Question: I'm looking for something that I like to use for my project.
Like excel you can do a formula in a textbox.
I was wondering if this is also possible with javascript and regex?
Something like this should display the answer after pressing [ENTER]

This should display 25 after pressing enter.
Does anyone have a simple solution for this?
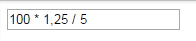
Answer: You can use <URL> like
'''
$('input').keyup(function(e){
if(e.keyCode == 13)
{
var result = eval($(this).val());
$(this).val(result);
}
});
'''
<URL>